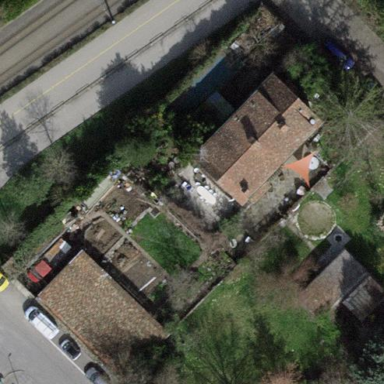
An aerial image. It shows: Garden enclosed by fence.